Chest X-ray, PA view. Patient: 65 years old, sex F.
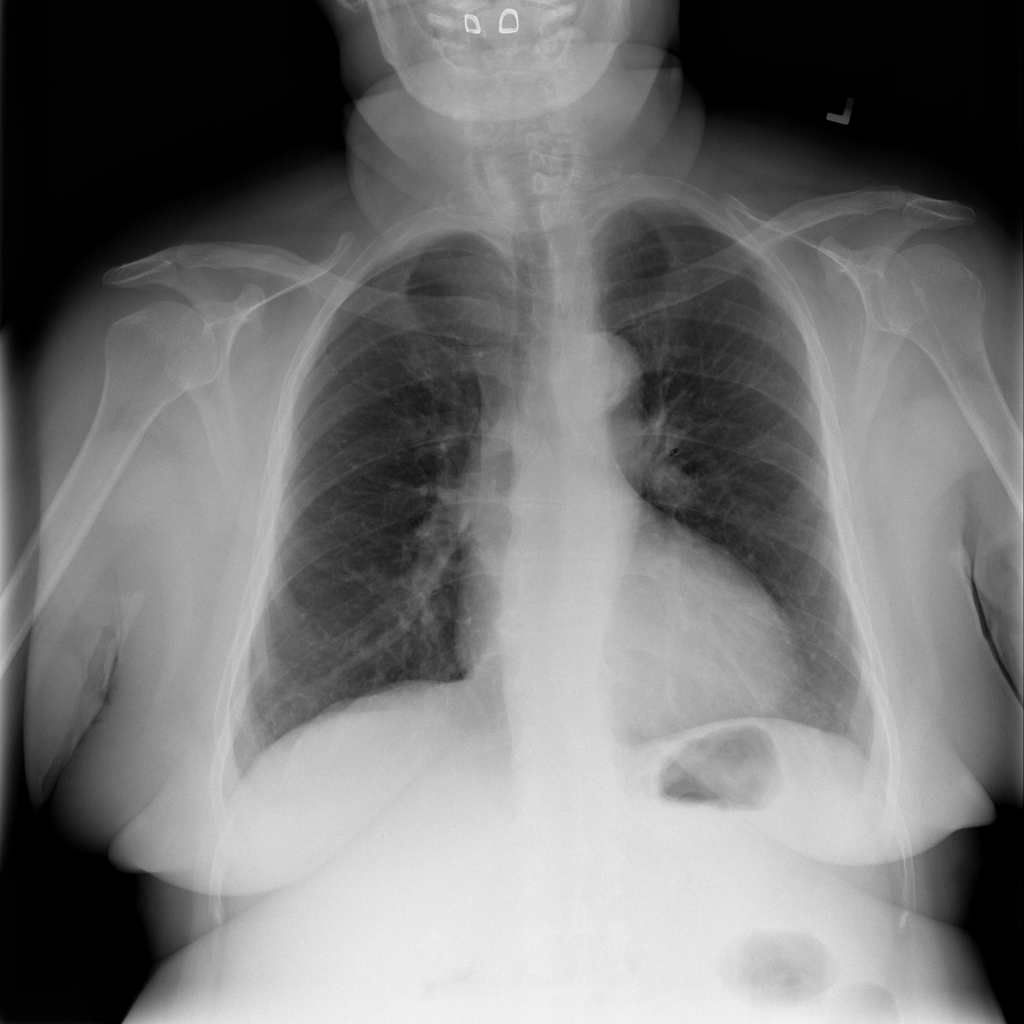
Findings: Nodule